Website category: university
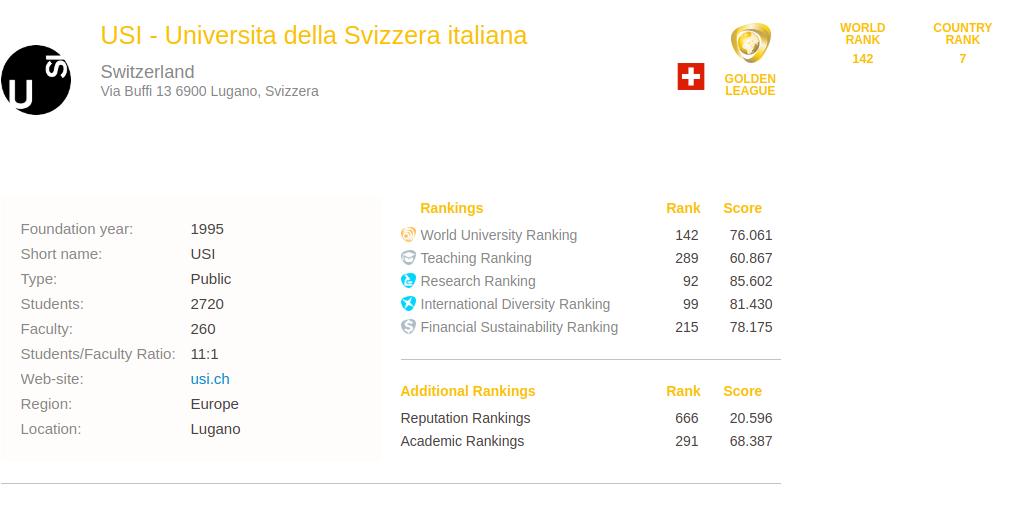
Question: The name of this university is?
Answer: USI - Universita della Svizzera italiana

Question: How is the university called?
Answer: USI - Universita della Svizzera italiana

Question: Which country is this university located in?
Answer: Switzerland

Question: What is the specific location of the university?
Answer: Via Buffi 13 6900 Lugano, Svizzera

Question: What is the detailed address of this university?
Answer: Via Buffi 13 6900 Lugano, Svizzera

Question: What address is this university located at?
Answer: Via Buffi 13 6900 Lugano, Svizzera

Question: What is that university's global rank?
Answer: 142

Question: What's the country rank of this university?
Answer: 7

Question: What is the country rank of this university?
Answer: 7

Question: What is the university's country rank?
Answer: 7

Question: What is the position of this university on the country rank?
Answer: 7

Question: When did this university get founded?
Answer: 1995

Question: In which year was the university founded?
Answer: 1995

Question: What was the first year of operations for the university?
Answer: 1995

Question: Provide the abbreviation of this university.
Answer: USI

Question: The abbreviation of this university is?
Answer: USI

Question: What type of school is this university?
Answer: Public

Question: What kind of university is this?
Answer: Public

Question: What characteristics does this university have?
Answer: Public

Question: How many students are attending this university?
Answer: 2720

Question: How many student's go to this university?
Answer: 2720

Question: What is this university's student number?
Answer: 2720

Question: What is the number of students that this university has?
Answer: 2720

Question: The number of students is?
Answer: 2720

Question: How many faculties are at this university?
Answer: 260

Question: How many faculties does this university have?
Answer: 260

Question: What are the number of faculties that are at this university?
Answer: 260

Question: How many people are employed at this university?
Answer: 260

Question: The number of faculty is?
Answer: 260

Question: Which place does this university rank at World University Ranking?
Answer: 142

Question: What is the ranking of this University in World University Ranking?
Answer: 142

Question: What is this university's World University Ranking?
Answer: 142

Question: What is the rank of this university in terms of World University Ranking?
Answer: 142

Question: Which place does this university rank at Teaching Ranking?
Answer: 289

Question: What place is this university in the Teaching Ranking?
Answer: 289

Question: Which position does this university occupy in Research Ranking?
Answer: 92

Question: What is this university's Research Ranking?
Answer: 92

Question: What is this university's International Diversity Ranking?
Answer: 99

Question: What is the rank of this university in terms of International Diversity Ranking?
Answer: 99

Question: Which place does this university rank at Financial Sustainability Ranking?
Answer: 215

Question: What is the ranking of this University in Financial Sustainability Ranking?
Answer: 215

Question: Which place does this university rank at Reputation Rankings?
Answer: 666

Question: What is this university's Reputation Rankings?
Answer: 666

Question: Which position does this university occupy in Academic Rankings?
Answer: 291

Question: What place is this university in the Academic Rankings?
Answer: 291

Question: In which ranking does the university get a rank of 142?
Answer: World University Ranking

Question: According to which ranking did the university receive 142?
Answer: World University Ranking

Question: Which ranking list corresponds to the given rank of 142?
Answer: World University Ranking

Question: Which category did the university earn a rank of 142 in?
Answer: World University Ranking

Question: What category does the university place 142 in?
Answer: World University Ranking

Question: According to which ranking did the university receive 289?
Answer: Teaching Ranking

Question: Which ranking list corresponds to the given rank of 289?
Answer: Teaching Ranking

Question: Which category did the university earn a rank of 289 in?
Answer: Teaching Ranking

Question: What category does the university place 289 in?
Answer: Teaching Ranking

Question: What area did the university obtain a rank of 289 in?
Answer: Teaching Ranking

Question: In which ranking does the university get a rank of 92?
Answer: Research Ranking

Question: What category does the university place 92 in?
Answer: Research Ranking

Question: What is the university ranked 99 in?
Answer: International Diversity Ranking

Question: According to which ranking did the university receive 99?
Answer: International Diversity Ranking

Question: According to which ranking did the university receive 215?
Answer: Financial Sustainability Ranking

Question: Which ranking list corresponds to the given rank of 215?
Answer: Financial Sustainability Ranking

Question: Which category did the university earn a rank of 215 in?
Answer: Financial Sustainability Ranking

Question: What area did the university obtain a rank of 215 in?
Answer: Financial Sustainability Ranking

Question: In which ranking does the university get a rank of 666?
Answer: Reputation Rankings